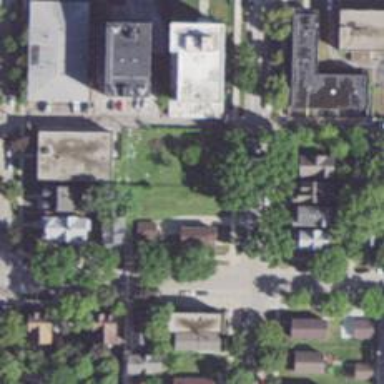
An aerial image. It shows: Sidewalk.